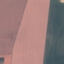
Label: AnnualCrop